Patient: sex F, age 56
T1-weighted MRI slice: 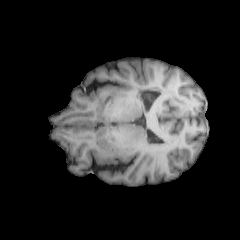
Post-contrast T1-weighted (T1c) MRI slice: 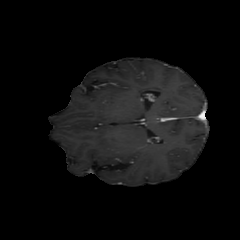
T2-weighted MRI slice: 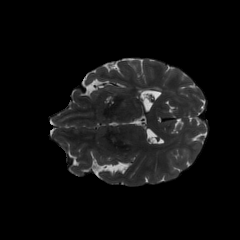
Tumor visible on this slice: no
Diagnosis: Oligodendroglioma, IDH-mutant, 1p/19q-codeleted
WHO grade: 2